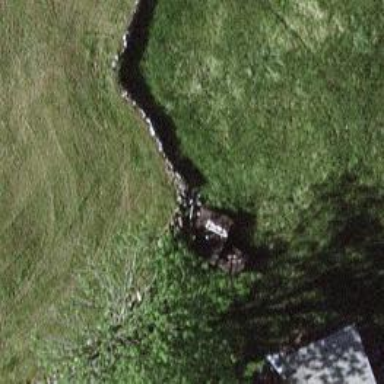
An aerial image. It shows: Dry stone wall barrier.